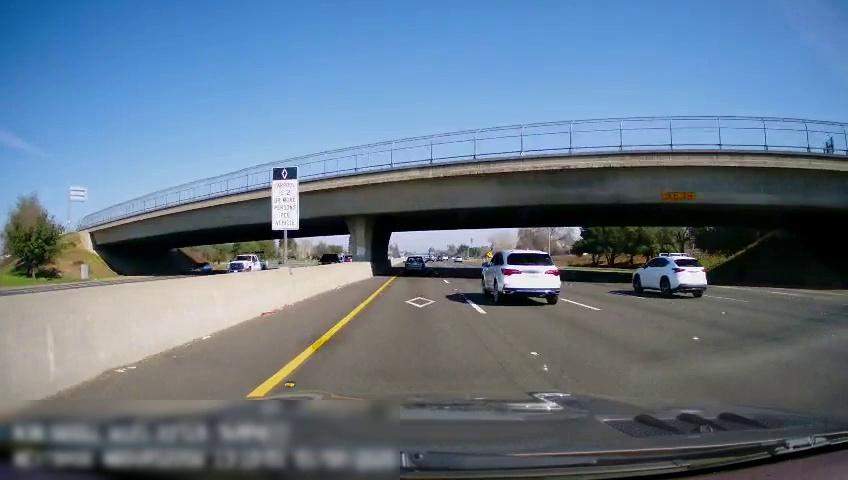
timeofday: Day
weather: Sunny
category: Drivable Space
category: Drivable Space
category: Vehicles | SUV
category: Vehicles | SUV
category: Vehicles | Car
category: Vehicles | SUV
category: Vehicles | Car
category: Lanes | Alternate Lane
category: Lanes | Current Lane
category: Lanes | Current Lane
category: Lanes | Alternate Lane
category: Lanes | Alternate Lane
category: Lanes | Alternate Lane
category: Traffic | Signs